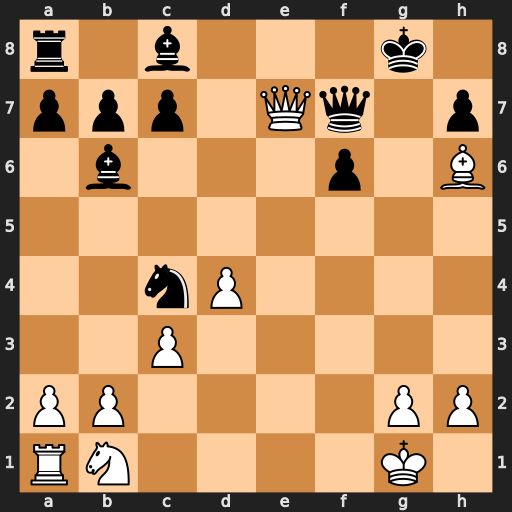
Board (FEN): r1b3k1/ppp1Qq1p/1b3p1B/8/2nP4/2P5/PP4PP/RN4K1
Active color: w
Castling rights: -
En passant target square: -
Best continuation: Qd8+ Qe8 Qxe8#